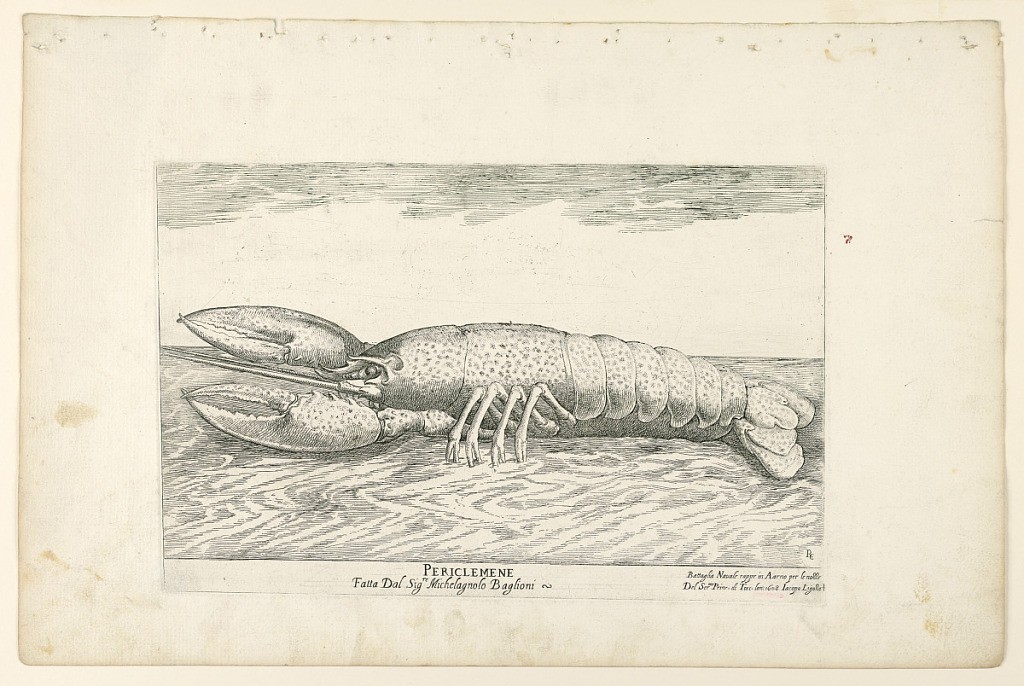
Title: Periclemene, from Vessels of the Argonauts for the wedding celebration of Cosimo de' Medici in 1608
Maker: Remigio Cantagallina, Italian, ca. 1582–1656
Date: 1608
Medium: etching on laid paper
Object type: Print
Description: Left profile of a lobster-shaped boat. Emphemera from the wedding festivities at the marriage of Cosimo de' Medici and Maria Magdalena of Austria in 1608.